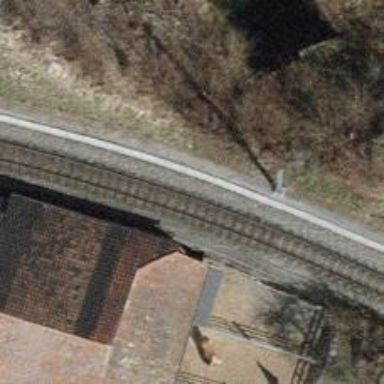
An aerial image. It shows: Narrow-gauge railway track with electrified contact line. The railway has one track.